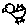
Label: bird